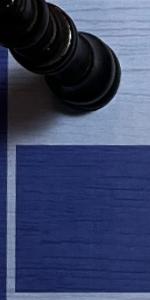
Label: Empty